Aerial crown-view tile of a tropical tree (Barro Colorado Island, Panama), acquired 20250124:
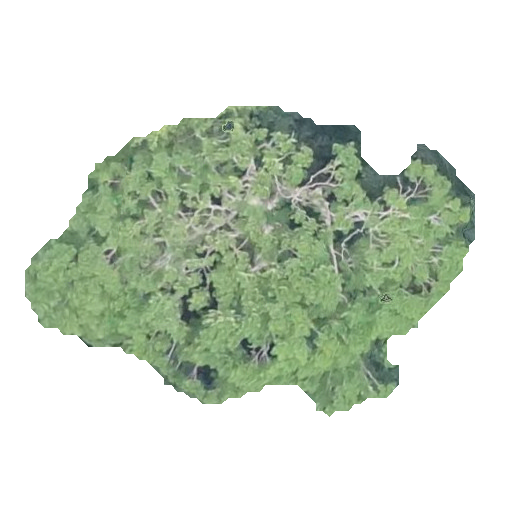
Species: Jacaranda copaia
GBIF accepted scientific name: Jacaranda copaia
Crown area: 140.006 m²